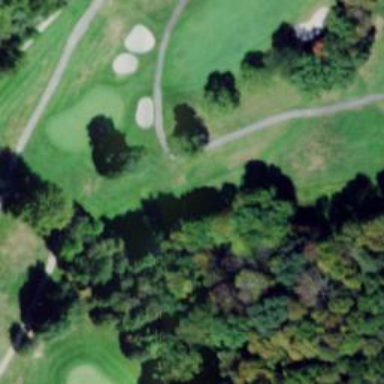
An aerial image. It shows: Pathway for golfing.